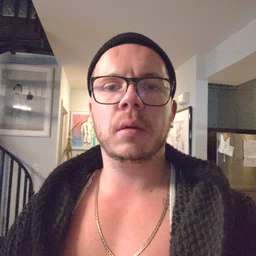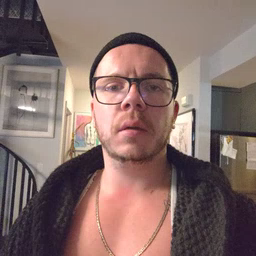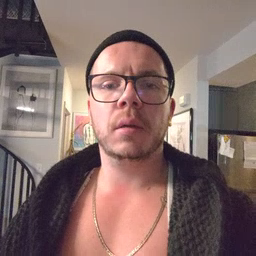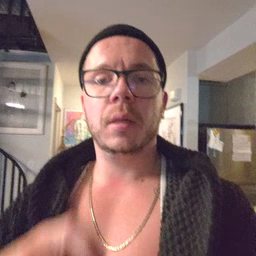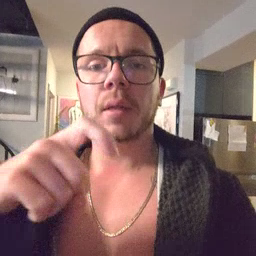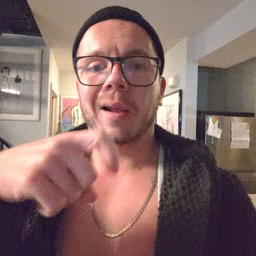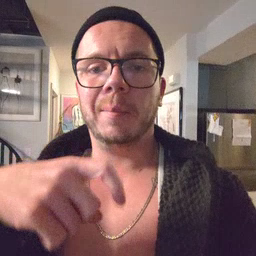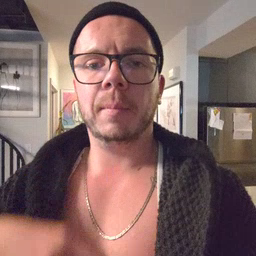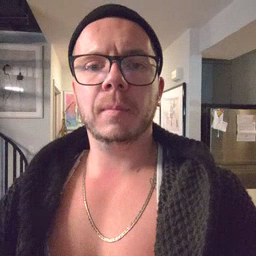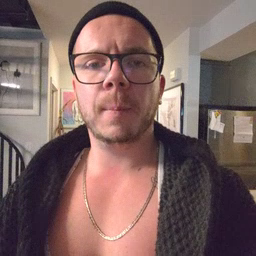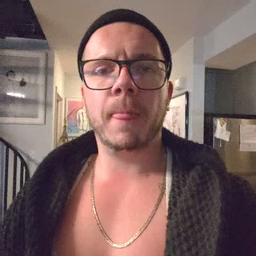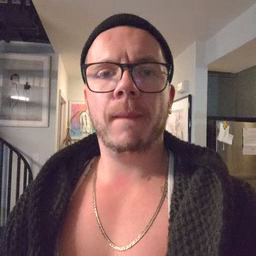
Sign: time